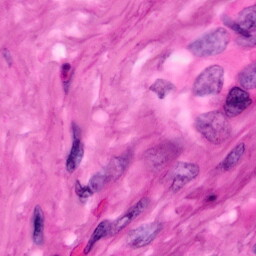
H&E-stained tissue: Pancreatic